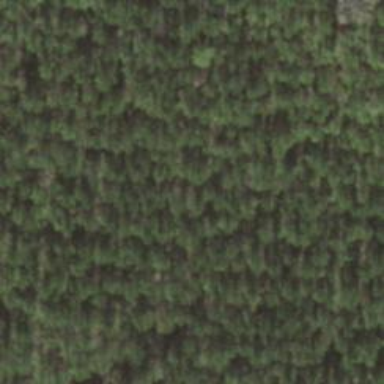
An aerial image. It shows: Forest area predominantly covered with needle-leaved trees.